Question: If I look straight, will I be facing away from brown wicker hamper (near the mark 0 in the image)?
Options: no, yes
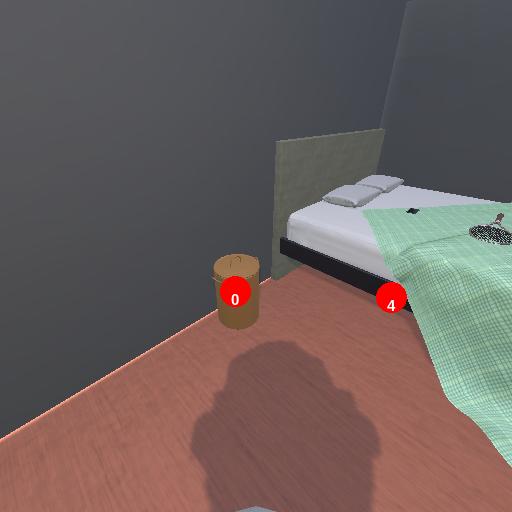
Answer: no